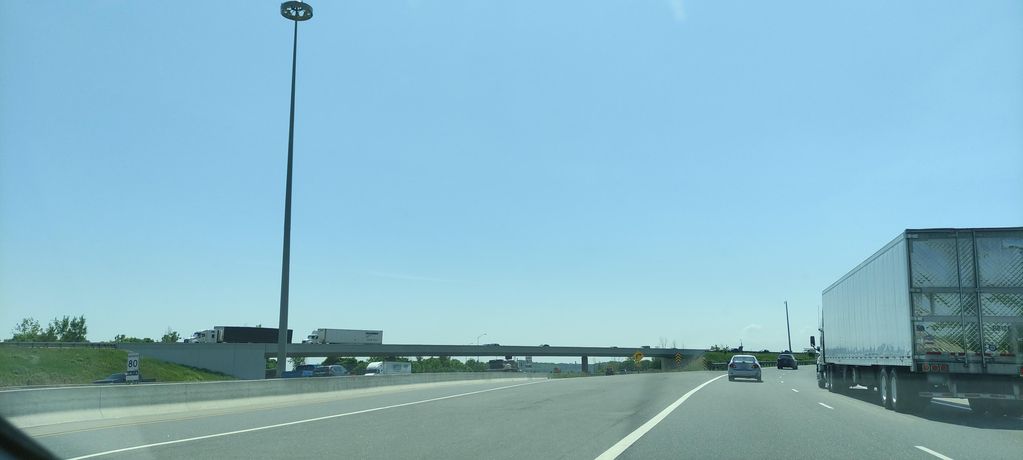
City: kitchener-waterloo